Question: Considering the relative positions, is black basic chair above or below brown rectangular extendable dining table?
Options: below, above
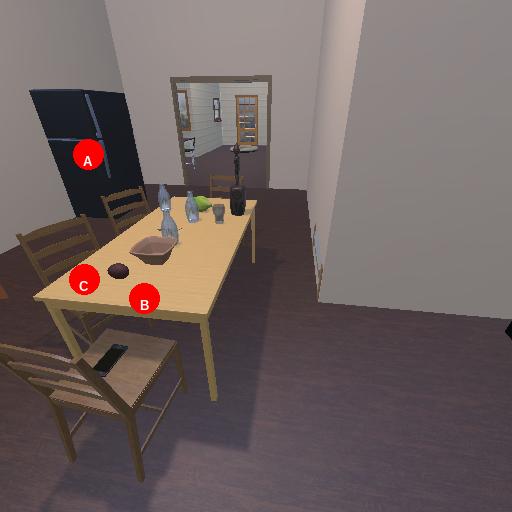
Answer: below